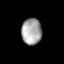
Tissue: prostate
Cell type: Myeloid cells
Senescence score: 0.3357
Nuclear area (px): 519
Mean DAPI intensity: 165.056